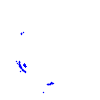
Particle: pion